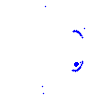
Particle: electron